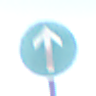
Verkehrszeichen: VorgeschriebeneFahrtrichtungGeradeaus
Umgebung: Outdoor, Nature
Tageszeit: MorningAfternoon
Wetter: Clear
Licht: Natural
Jahreszeit: NotSpecified
Kontrast: HighContrast